Question: For example

Or the Filezilla Notification "Upload complete!".
How can i use it in my C++ Application? I have searched at developer.gnome.org and found <URL> but they were not very helpful.
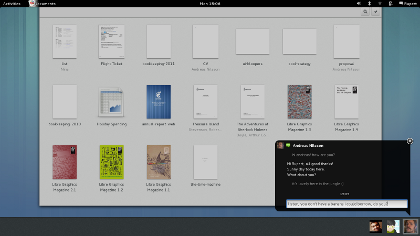
Answer: the notification in the screenshot is a chat notification, and it's handled by GNOME Shell directly; chat notifications cannot be implemented outside of the Shell, so you'll either need to patch GNOME Shell or write a Shell extension.
generic notifications (transient or permanent) can be sent from your application by using the 'libnotify' API: <URL>
you can also send notifications using the console, through the 'notify-send' command line utility (which is usually shipped as part of the libnotify package).